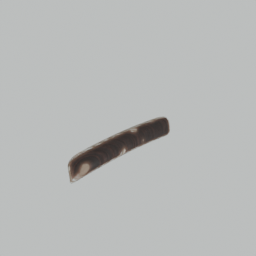
Label: animals